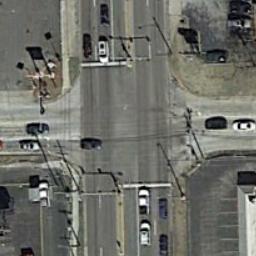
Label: intersection